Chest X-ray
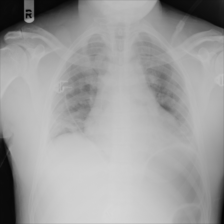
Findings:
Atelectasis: positive
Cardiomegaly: negative
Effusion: negative
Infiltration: positive
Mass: negative
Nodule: negative
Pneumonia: negative
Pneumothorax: negative
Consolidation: negative
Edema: negative
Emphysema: negative
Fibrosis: negative
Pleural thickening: negative
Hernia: negative